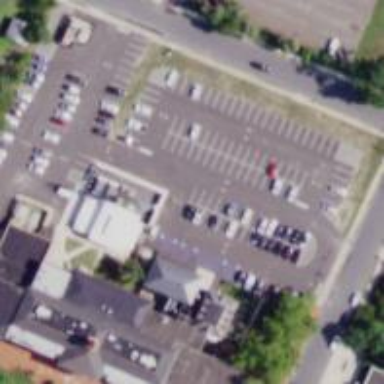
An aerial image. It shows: Courthouse building.